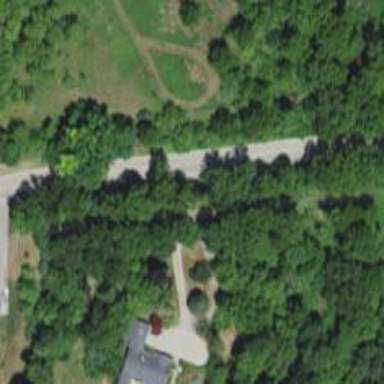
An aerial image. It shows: Natural path.